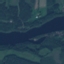
Label: River